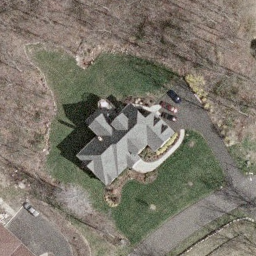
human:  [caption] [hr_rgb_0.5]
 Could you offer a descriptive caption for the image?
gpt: This is a sparse residential area with a villa surrounded by lawn .

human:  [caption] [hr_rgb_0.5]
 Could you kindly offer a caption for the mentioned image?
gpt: A villa with grey roofs is in the sparse residential area .

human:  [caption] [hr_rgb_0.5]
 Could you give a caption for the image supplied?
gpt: A villa with grey roofs is surrounded by lawn in the sparse residential area .

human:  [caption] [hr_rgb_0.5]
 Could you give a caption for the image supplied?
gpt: A villa with lawn surrounded is in the sparse residential area .

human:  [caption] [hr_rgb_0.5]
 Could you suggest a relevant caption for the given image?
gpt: A villa with lawn surrounded and some cars parked beside .